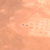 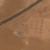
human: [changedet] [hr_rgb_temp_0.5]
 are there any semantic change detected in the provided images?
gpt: One wide road appears in the desert.